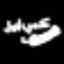
Label: octagon